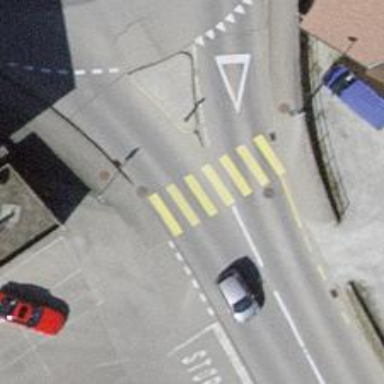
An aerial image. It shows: Uncontrolled crossing on the road.